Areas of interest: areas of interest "Neighbourhood Fresh Food"
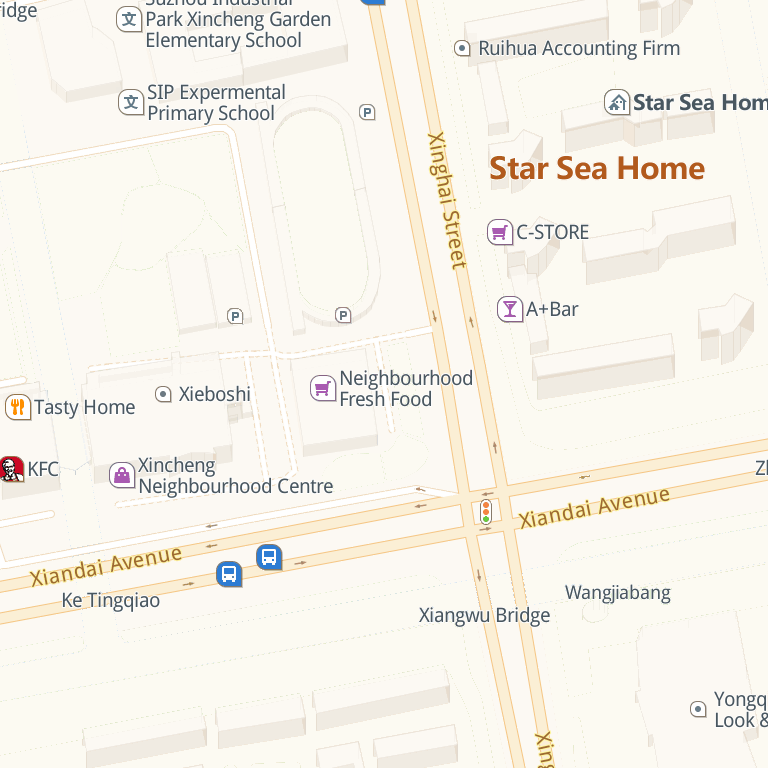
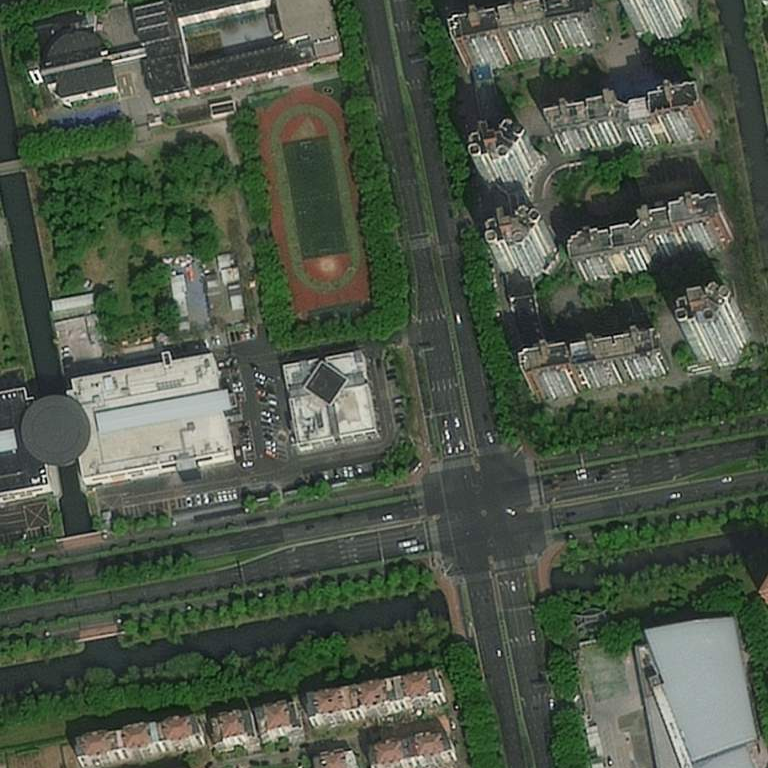